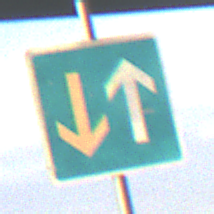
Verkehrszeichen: VorrangVorGegenverkehr
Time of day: SunriseSunset
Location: Outdoor (Suburban)
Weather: PartlyCloudy
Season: NotSpecified
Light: Natural